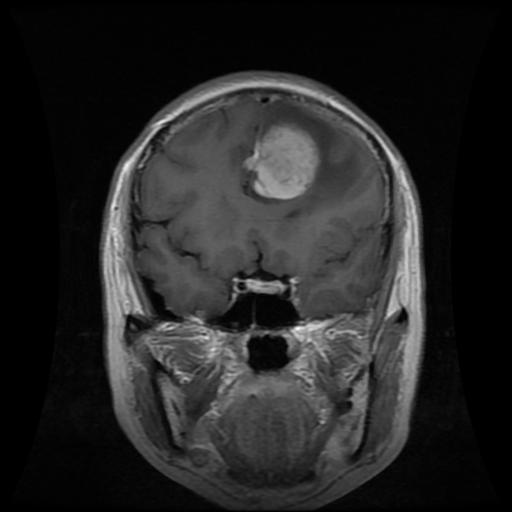
Label: meningioma